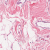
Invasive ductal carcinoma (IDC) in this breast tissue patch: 0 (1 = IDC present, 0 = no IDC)